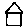
Label: house